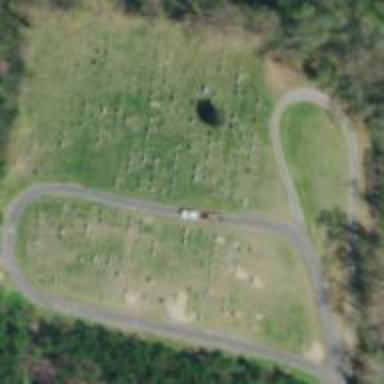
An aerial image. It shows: Cemetery.